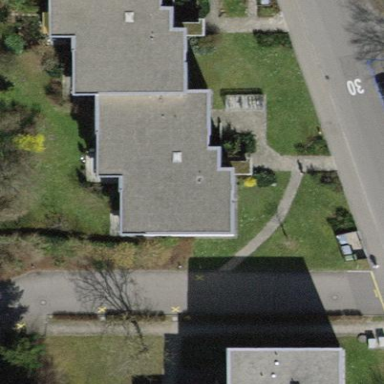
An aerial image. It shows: Flat-roofed building.